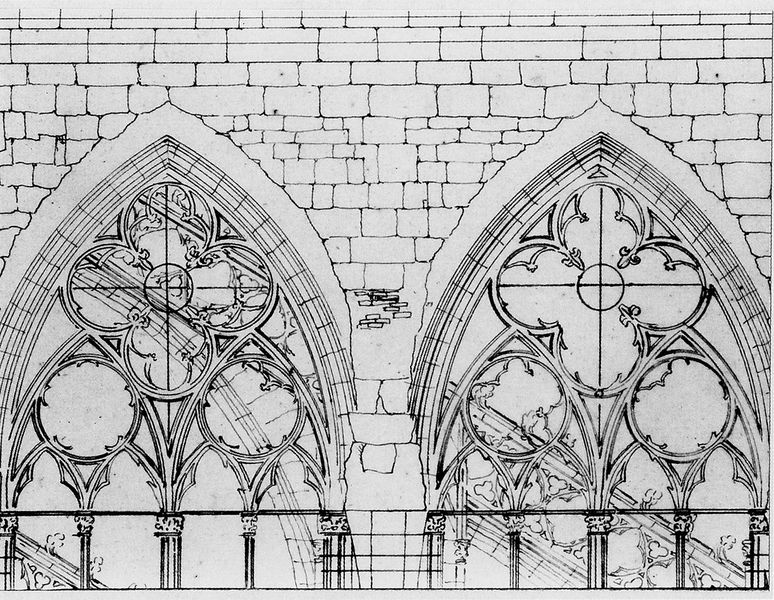
Titel: Kölner Dom St. Peter und Maria
Standort: Köln, Dom (EU - D - NRW)
Schlagwörter: weiß, fenster, glas, schwarz, skizze, zeichnung, ornament, architektur, barock, stein, steine, kirche, gotik, rund, bogen, zwei, studie, mauer, ziegel, linien, treppe, detail, bögen, arkade, dom, mauerwerk, stich, schwarzweiß, entwurf, stäbe, gotisch, rosette, spitzbogen, spitzbögen, frontansicht, plan, geometrie, rosetten, grundriss, kreuzgang, maßwerk, aufriss, gemauert, vierpass, naturstein, kirchenfenster, diagramm